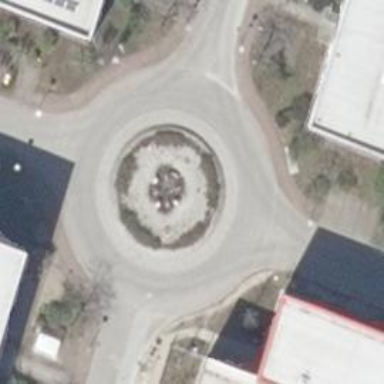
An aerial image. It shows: Beautiful fountain.